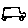
Label: car